Field crop: maize
Growth stage: 1
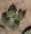
Species: chenopodium